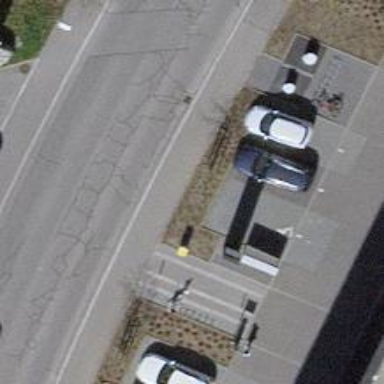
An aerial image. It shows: Post box.